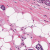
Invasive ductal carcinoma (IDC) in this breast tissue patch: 1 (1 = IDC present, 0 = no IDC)